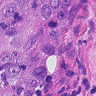
Metastatic tissue present: yes